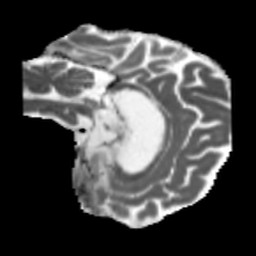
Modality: MD
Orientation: sagittal
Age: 31
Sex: female
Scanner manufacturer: siemens
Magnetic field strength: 3 T
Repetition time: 5.47 s
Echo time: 0.0854 s